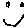
Label: smiley face